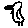
Label: bird